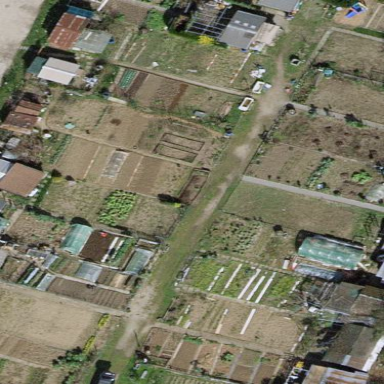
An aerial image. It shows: Allotments area.